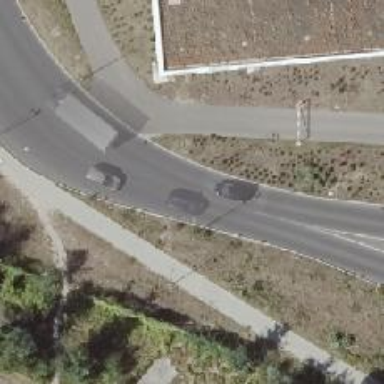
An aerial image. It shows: Asphalt service road.